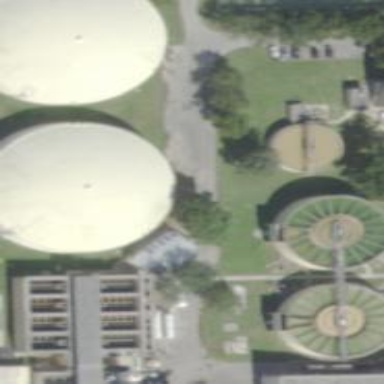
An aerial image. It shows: Wastewater plant.